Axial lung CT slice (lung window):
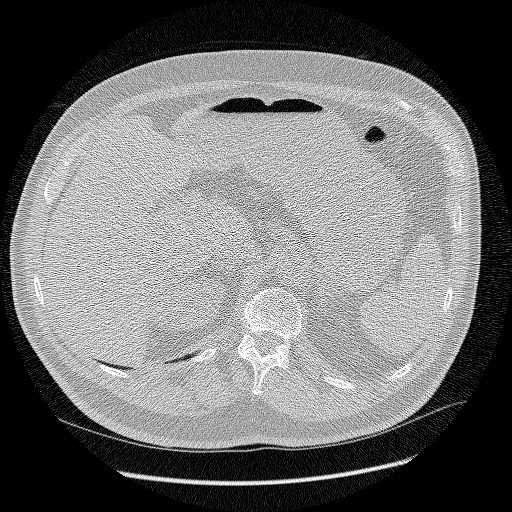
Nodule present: no